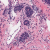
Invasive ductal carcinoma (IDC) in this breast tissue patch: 1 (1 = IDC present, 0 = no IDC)